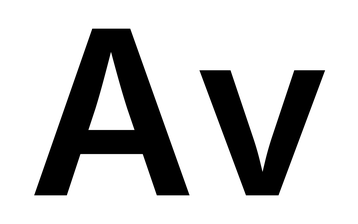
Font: Inter_SemiBold